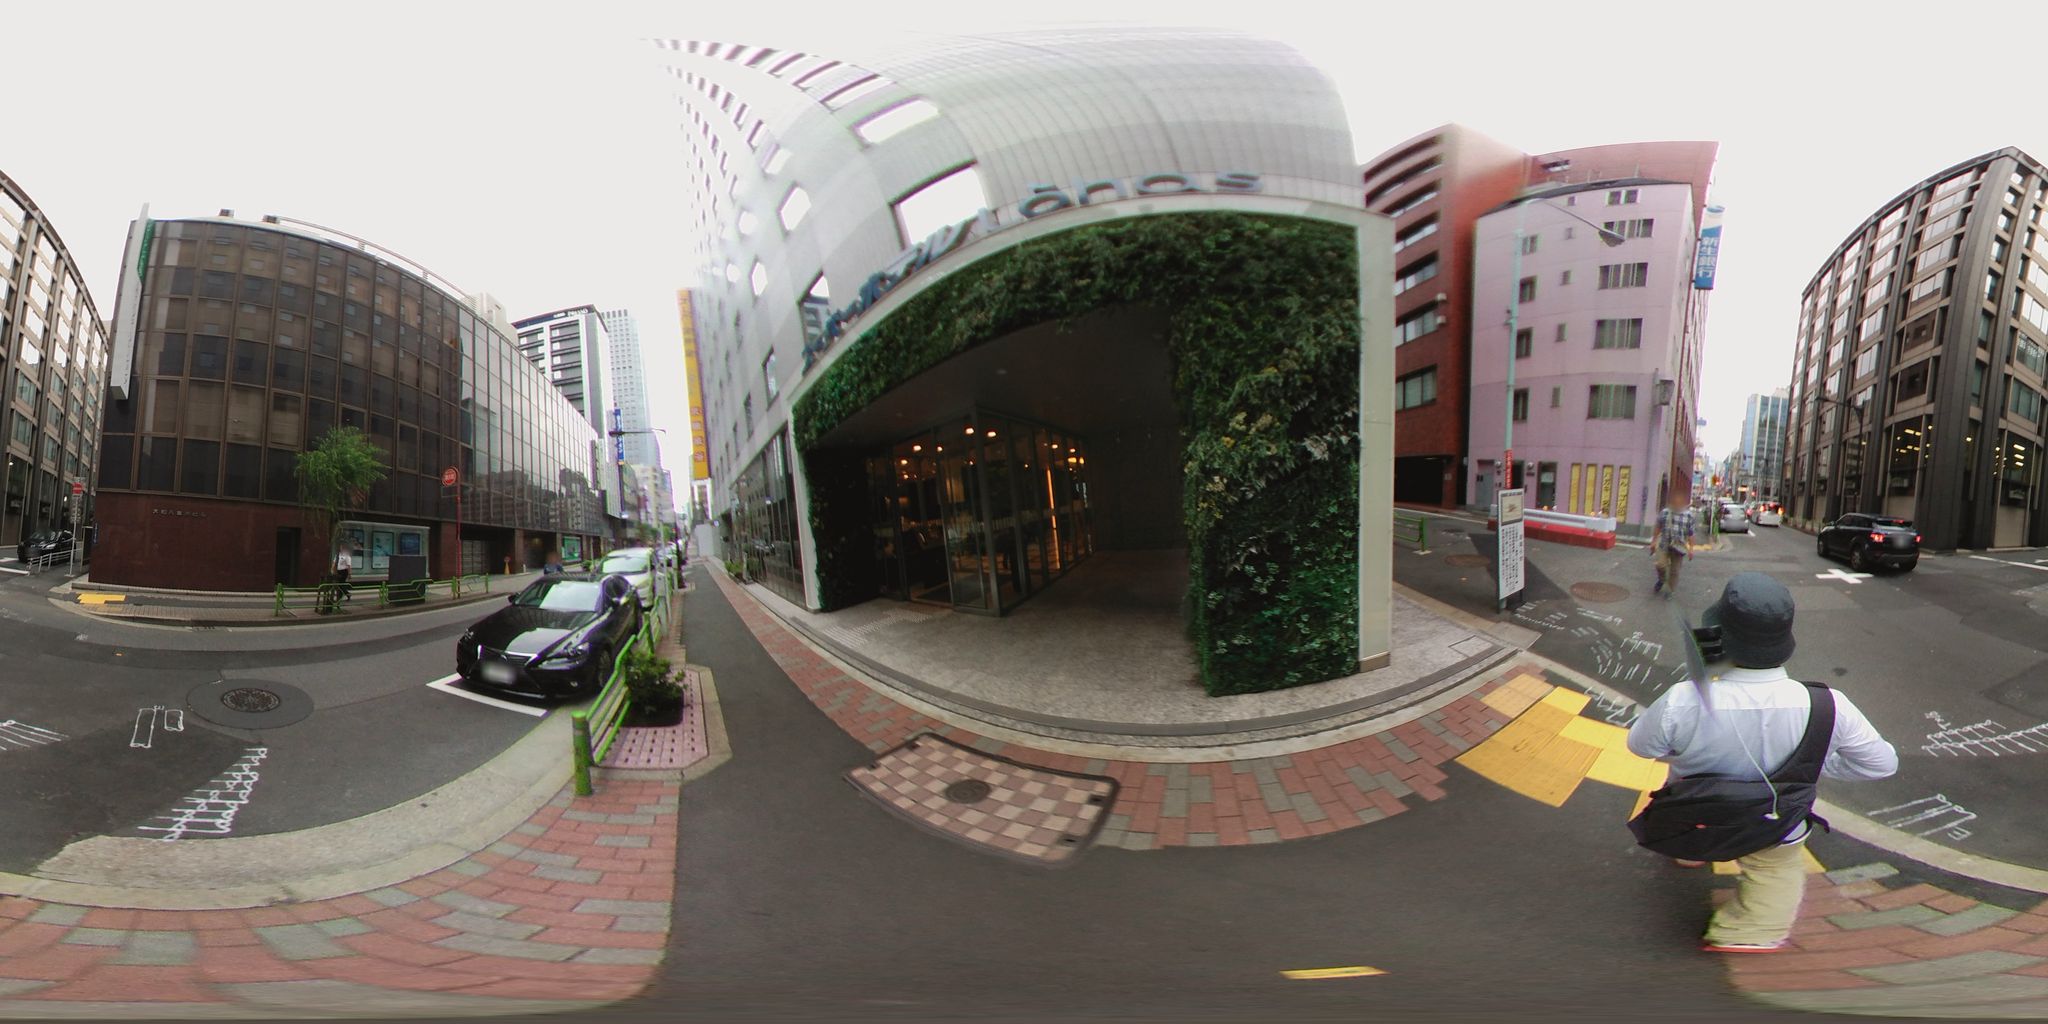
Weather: clear
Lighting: day
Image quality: good
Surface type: cycling surface
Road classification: unclassified
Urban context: urban centre
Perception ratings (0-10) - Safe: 0.79, Lively: 9.52, Beautiful: 2.01, Boring: 1, Depressing: 2.23, Wealthy: 6